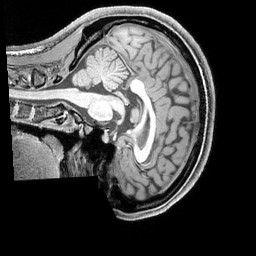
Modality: T1w
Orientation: sagittal
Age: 22
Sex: female
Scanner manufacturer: siemens
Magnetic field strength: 3 T
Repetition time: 2.3 s
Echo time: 0.00226 s